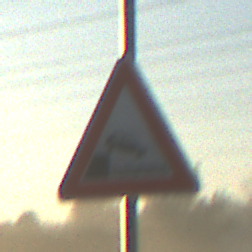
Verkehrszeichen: Ufer
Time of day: SunriseSunset
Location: Outdoor (Nature)
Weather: Clear
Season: NotSpecified
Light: Natural